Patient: sex F, age 61
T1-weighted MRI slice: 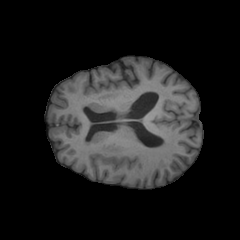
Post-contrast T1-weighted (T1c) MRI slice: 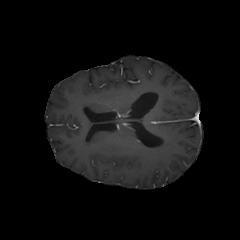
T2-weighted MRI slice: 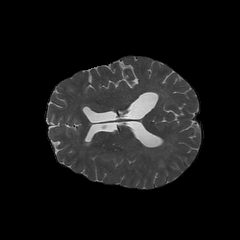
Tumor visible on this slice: no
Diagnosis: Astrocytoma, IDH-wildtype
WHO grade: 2